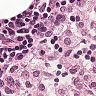
Metastatic tissue present: no